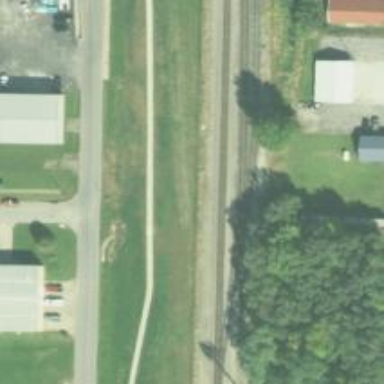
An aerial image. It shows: Abandoned railway.